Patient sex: M
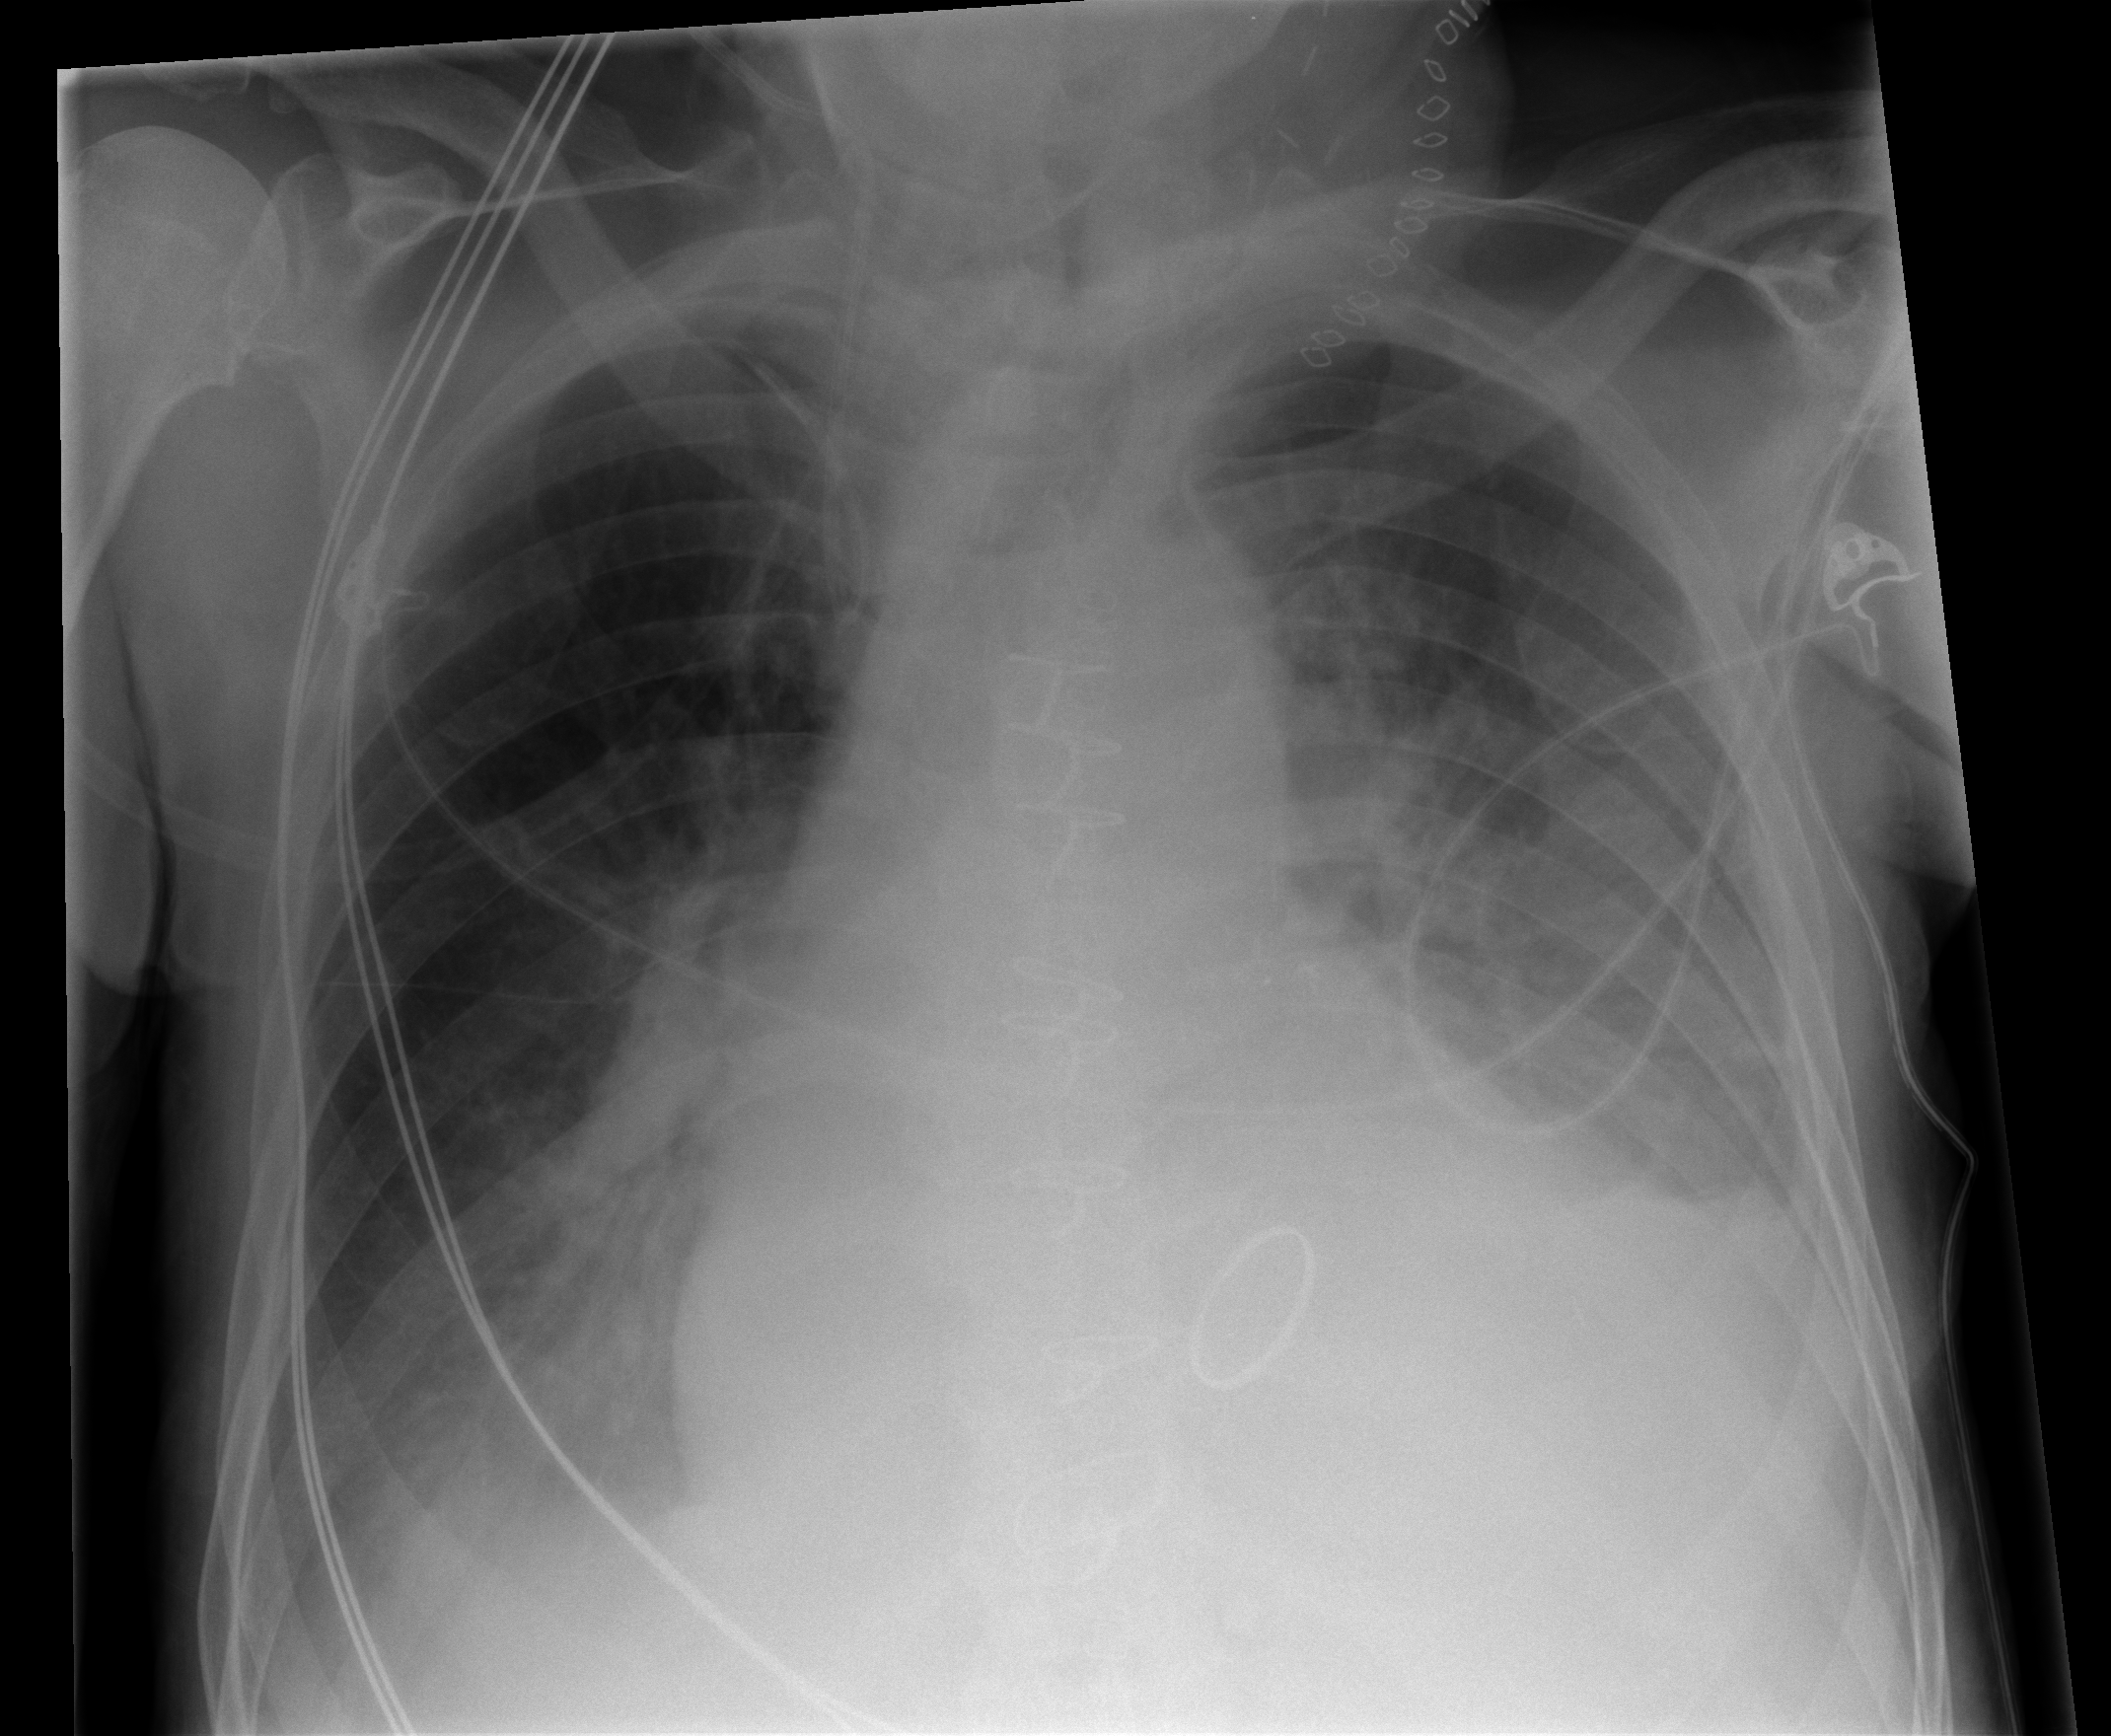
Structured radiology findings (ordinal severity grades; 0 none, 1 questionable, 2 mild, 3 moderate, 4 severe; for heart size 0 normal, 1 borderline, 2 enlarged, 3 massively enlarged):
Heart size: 2
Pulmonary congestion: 2
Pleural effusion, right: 2
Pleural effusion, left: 3
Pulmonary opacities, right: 0
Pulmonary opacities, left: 1
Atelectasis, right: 2
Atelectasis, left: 3